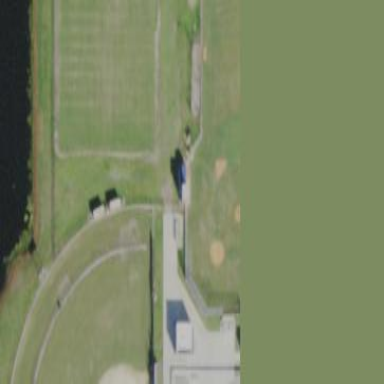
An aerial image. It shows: Baseball pitch for leisure land activities.